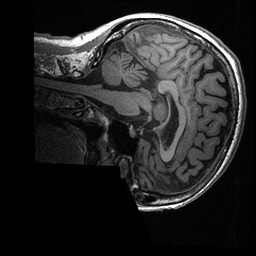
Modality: T1w
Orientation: sagittal
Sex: female
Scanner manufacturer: ge
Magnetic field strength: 3 T
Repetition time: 0.0064 s
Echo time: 0.00281 s